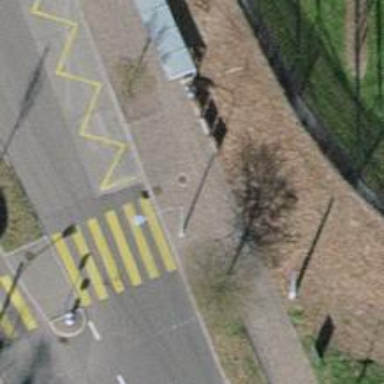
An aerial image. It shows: Sidewalk with sett surface.